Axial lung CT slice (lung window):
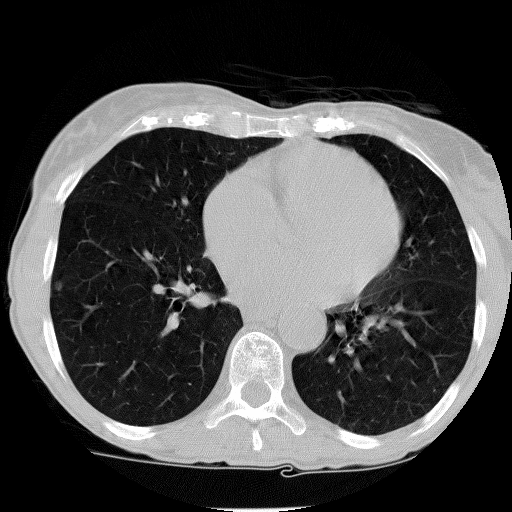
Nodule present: yes
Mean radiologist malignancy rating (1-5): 2.75